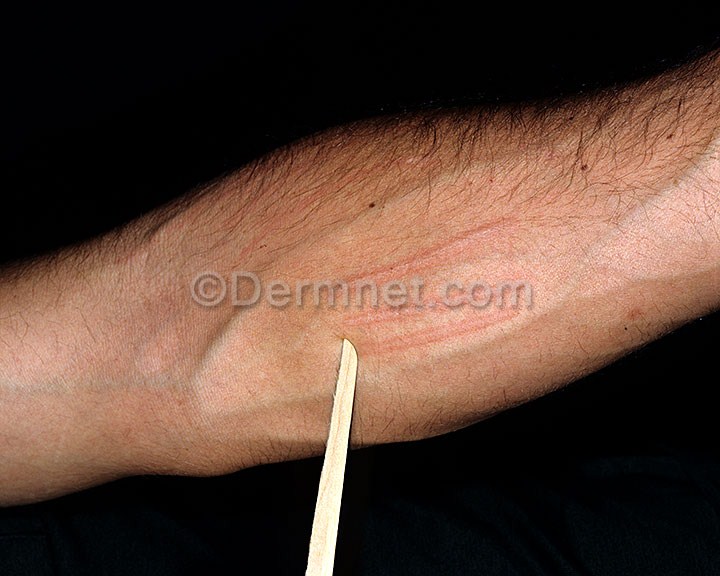
Disease: Urticaria Hives